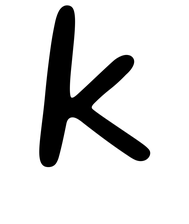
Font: Gluten_Light